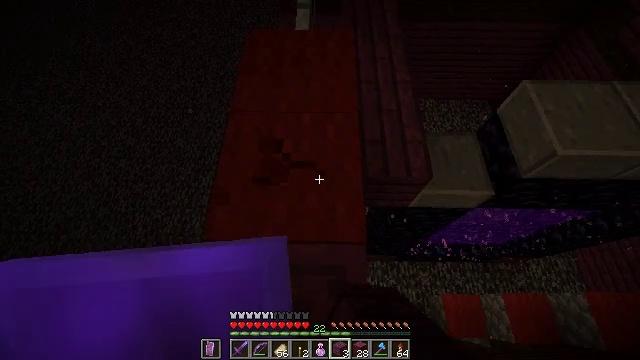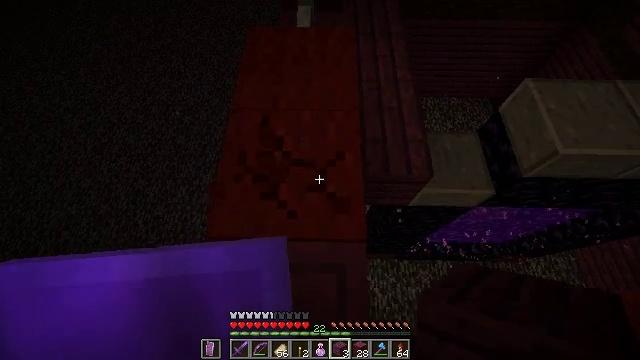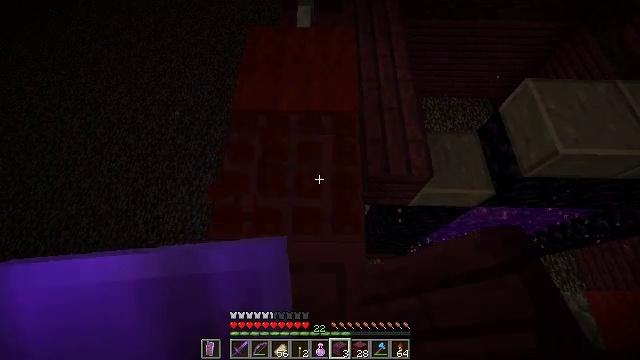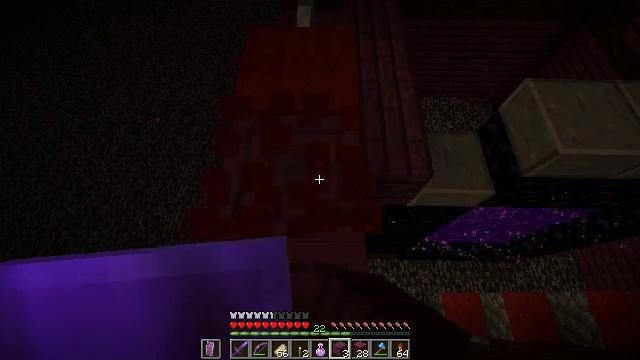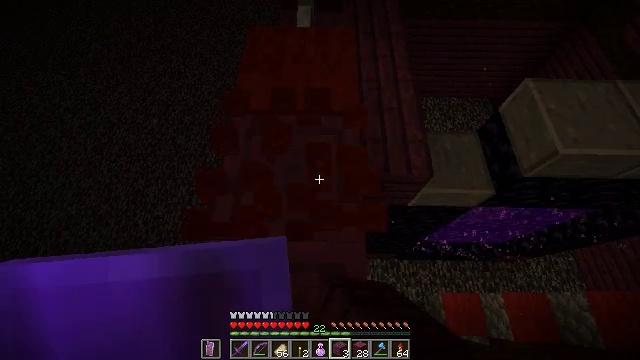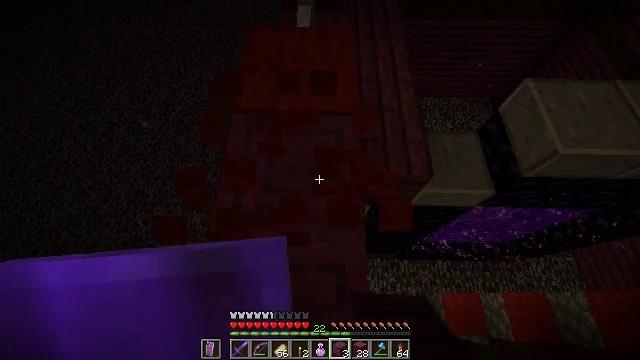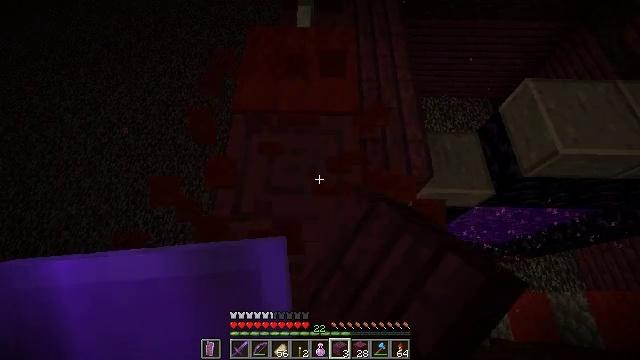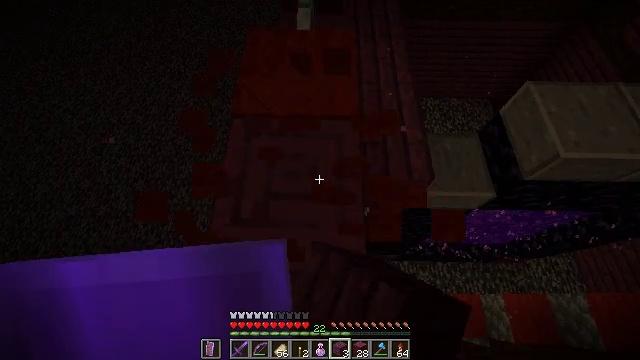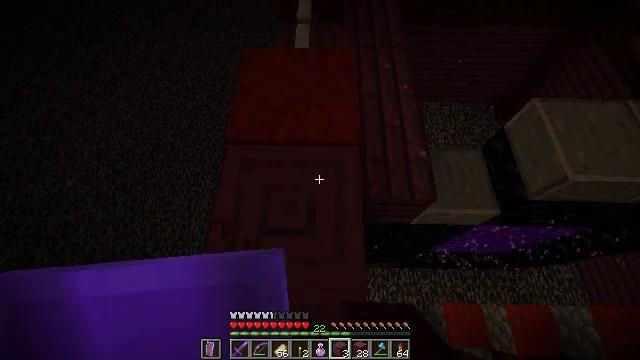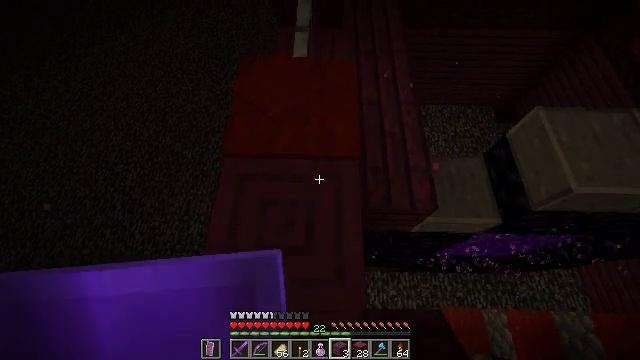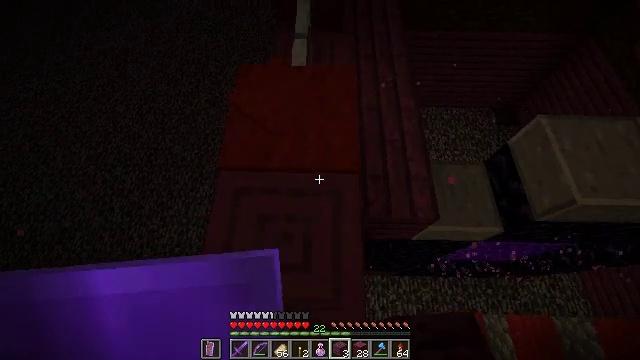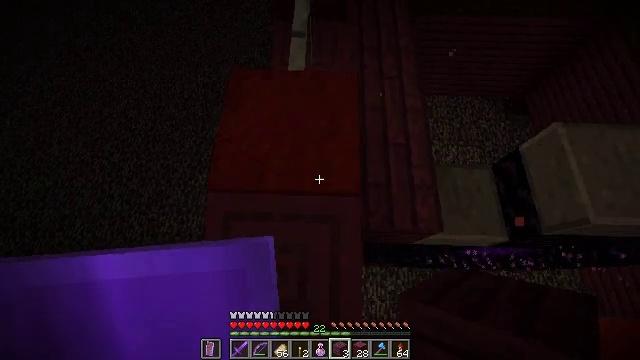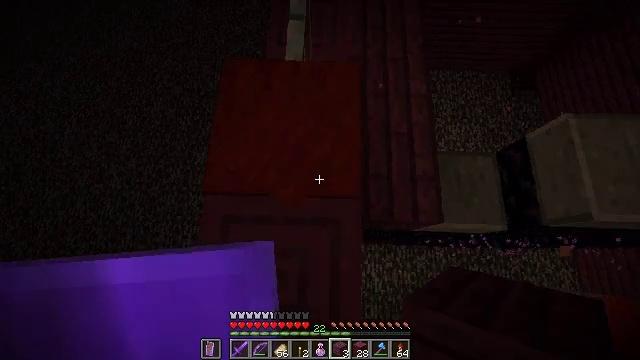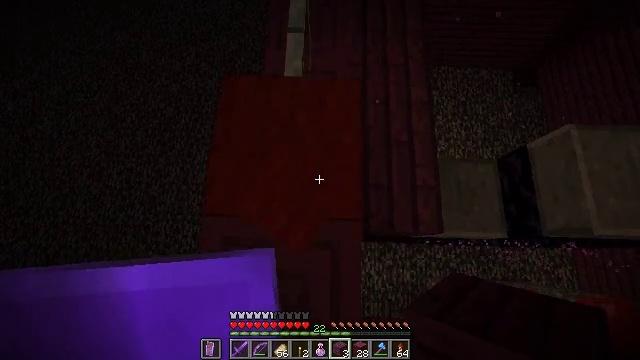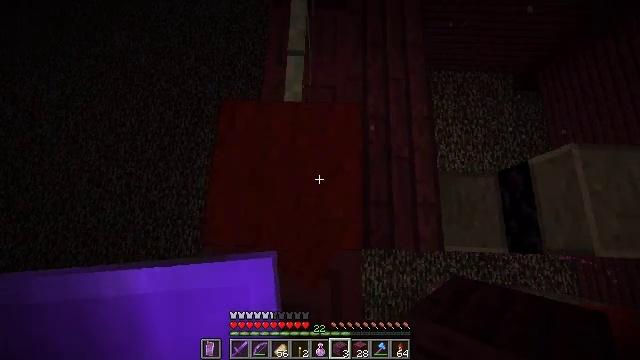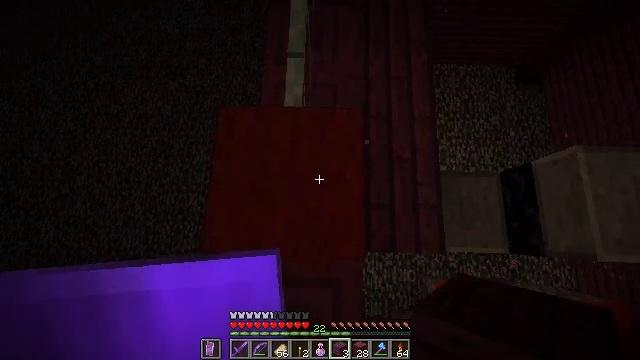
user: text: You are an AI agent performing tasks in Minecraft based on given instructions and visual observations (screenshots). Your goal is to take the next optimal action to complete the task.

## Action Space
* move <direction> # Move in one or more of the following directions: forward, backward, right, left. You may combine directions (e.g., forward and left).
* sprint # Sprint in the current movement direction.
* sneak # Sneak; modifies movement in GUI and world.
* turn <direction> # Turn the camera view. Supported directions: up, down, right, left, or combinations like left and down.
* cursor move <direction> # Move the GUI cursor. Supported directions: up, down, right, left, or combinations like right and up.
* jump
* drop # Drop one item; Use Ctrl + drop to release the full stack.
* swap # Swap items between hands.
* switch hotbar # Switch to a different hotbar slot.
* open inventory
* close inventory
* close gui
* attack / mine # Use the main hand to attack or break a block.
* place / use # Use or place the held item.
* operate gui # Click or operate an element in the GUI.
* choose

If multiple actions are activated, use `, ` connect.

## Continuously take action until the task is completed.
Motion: motion action
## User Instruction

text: Gather the red carpet from the floor.
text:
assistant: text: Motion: attack / mine
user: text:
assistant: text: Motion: attack / mine
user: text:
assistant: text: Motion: attack / mine
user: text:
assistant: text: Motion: attack / mine
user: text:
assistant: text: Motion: attack / mine
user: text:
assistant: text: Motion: no_op
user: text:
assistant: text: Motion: move forward
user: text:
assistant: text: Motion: move forward
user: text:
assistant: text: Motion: move forward
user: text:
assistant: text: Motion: move forward
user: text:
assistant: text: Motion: move forward, turn down
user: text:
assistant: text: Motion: move forward, turn down
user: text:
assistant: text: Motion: move forward, turn down
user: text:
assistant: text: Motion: no_op
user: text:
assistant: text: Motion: turn down
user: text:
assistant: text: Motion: turn down
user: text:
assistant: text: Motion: turn down
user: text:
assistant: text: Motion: no_op
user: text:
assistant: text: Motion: no_op
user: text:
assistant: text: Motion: no_op
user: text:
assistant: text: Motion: no_op
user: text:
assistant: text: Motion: no_op
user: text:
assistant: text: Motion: no_op
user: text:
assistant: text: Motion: attack / mine
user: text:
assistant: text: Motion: attack / mine
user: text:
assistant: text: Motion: attack / mine
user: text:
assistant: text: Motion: attack / mine
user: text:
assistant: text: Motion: attack / mine
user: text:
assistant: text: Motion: attack / mine
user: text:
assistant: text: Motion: attack / mine